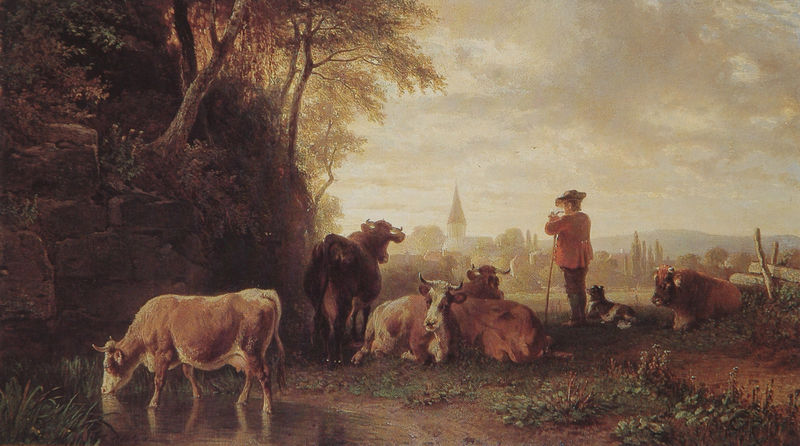
Titel: Hirt mit Kühen vor einem Dorf
Künstler: Johann Friedrich Voltz
Standort: Leipzig
Institution: Museum der Bildenden Künste
Schlagwörter: baum, berg, blau, blätter, felsen, gemälde, himmel, laub, mann, schatten, wasser, wolken, bäume, grün, kirchturm, landschaft, ocker, sand, see, stadt, teich, ufer, abend, blumen, braun, grau, holz, hut, licht, ausblick, gras, hund, rasen, rot, tier, tiere, weg, wiese, wolke, zaun, malerei, jacke, trinken, wand, mensch, stehen, stein, steine, horn, niederlande, öl, bach, dämmerung, erde, feld, gräser, horizont, kühe, morgen, natur, spiegelung, vieh, weide, weite, gatter, kirche, sonne, land, gold, realismus, pflanzen, wald, genre, stock, turm, deutschland, schwanz, aussicht, pfütze, rückenansicht, ruhe, liegen, ruhen, italien, vedute, spiegelbild, stab, berge, fels, hang, dorf, mauer, dunst, grasen, herde, kuh, rind, herbst, steinmauer, idylle, pause, rast, bank, romantik, stämme, pfeife, rauchen, warten, bauer, panorama, courbet, rinder, gemalt, wandern, milch, flecken, quader, tümpel, lanschaft, wanderer, fressen, kaktus, tränke, waldstück, watteau, euter, hörner, milchvieh, hirtenstab, schwind, kräuter, ochse, ochsen, stier, hirte, umzäunung, äsen, ziege, rasten, wasserstelle, wegesrand, kalb, innehalten, gehörn, pastorale, hirtenhund, friedlich, kuhhirte, felcken, hirt, rindvieh, schad, bison, drf, pfeife rauchen, weidend, beschaulich, landscchaft, kkühe, kirchenspitze